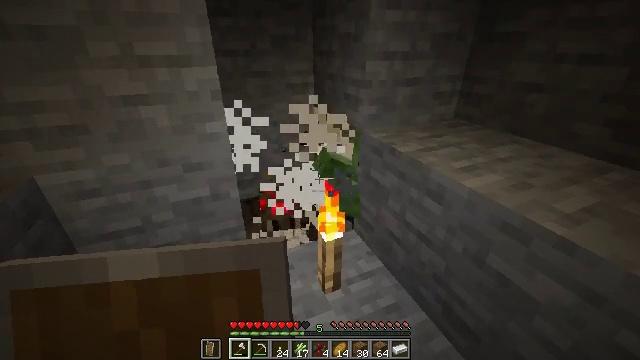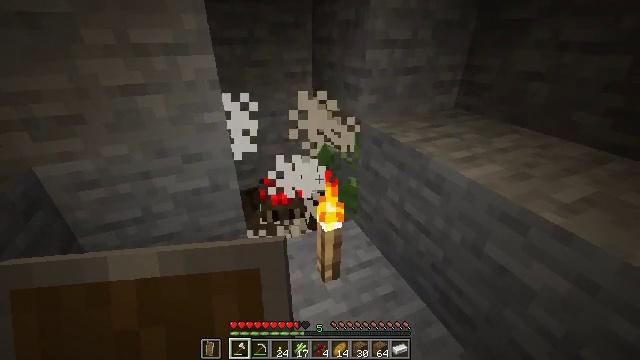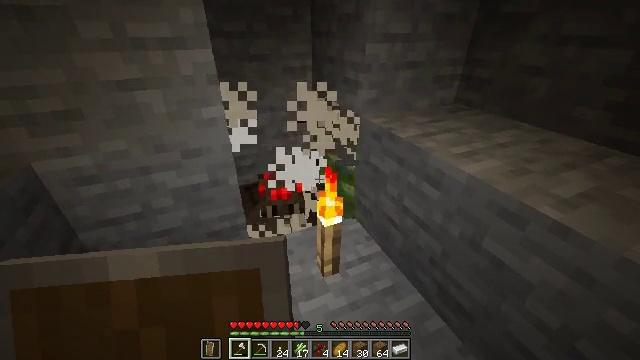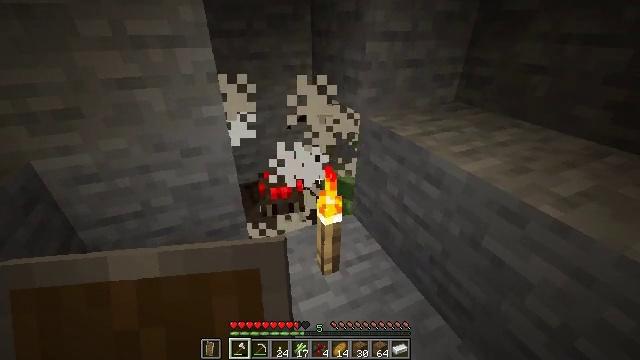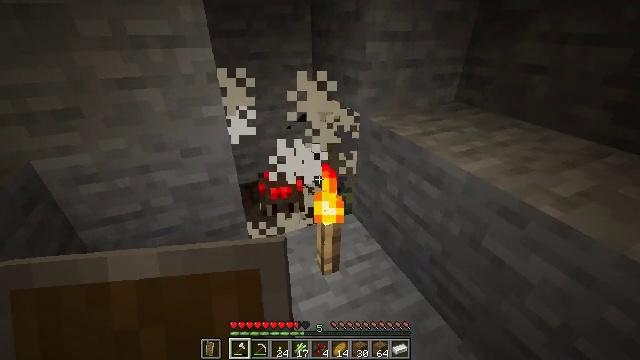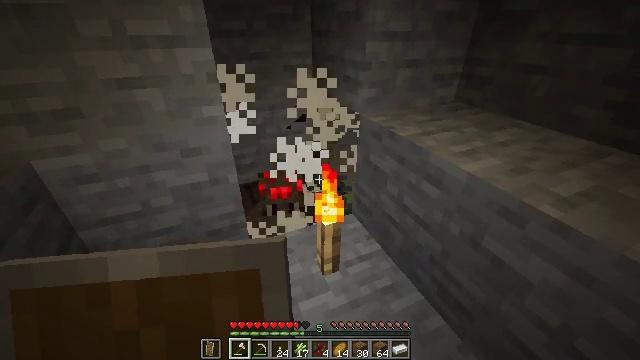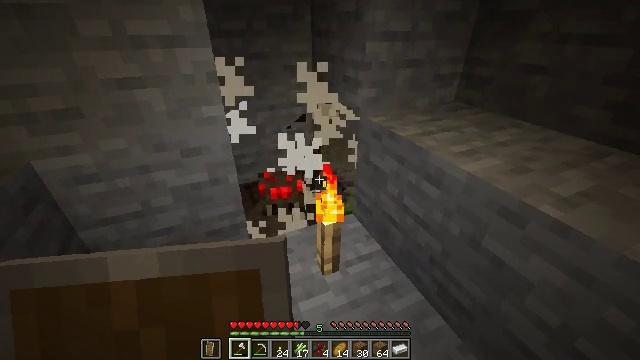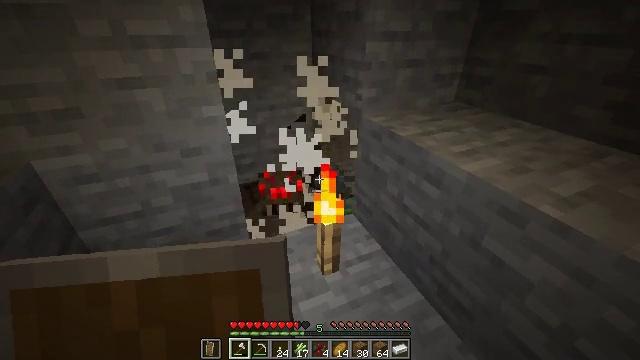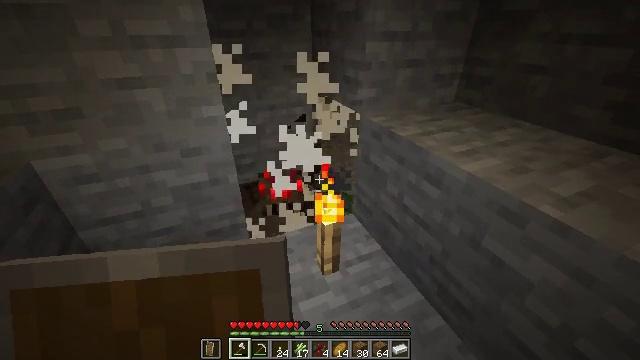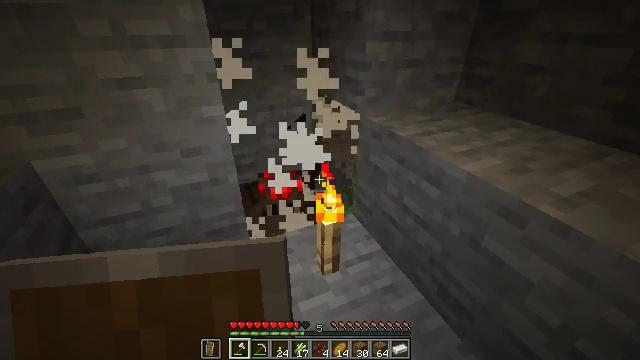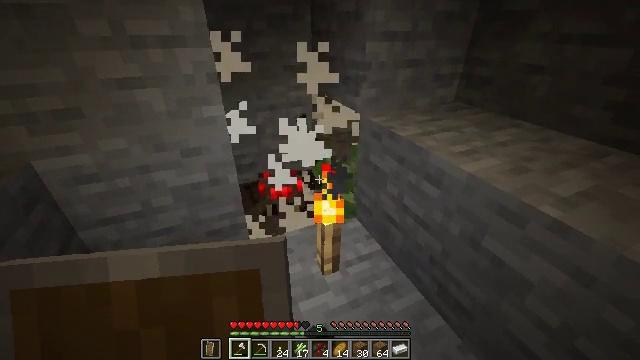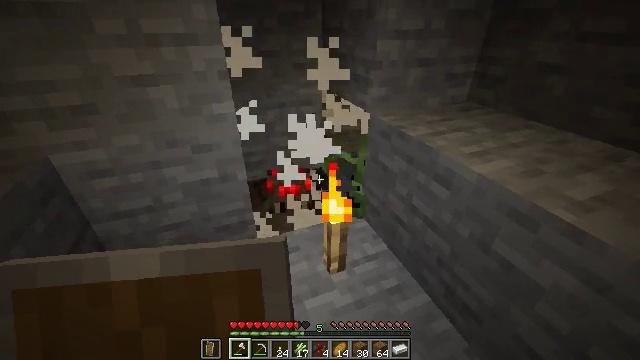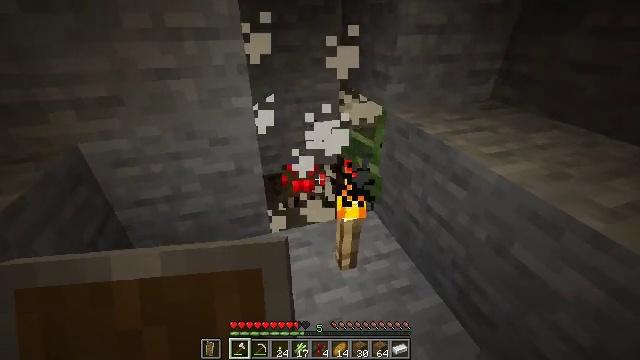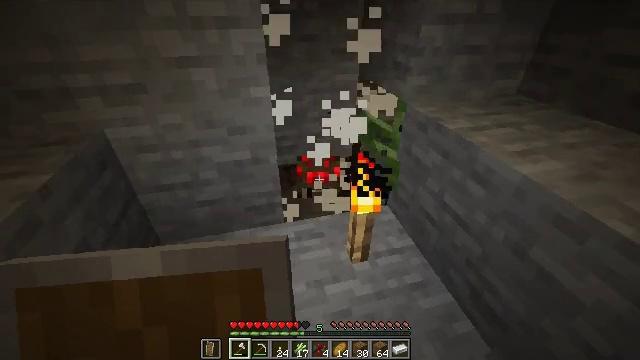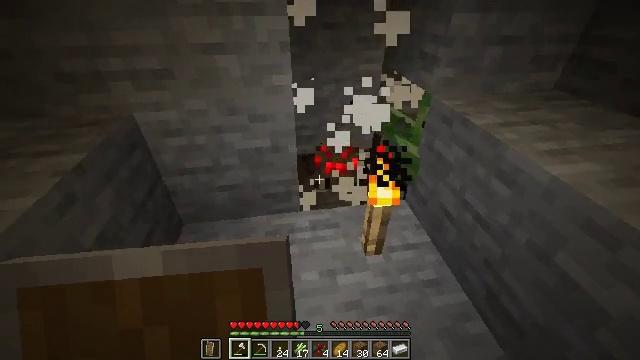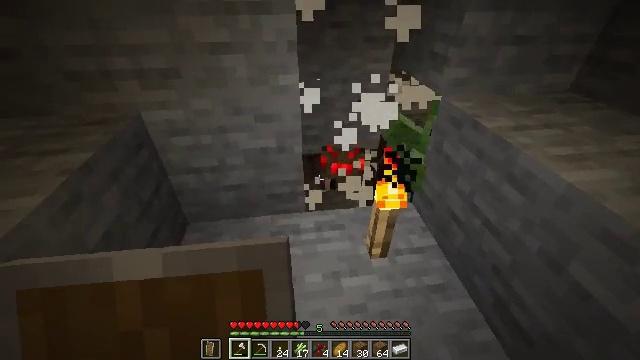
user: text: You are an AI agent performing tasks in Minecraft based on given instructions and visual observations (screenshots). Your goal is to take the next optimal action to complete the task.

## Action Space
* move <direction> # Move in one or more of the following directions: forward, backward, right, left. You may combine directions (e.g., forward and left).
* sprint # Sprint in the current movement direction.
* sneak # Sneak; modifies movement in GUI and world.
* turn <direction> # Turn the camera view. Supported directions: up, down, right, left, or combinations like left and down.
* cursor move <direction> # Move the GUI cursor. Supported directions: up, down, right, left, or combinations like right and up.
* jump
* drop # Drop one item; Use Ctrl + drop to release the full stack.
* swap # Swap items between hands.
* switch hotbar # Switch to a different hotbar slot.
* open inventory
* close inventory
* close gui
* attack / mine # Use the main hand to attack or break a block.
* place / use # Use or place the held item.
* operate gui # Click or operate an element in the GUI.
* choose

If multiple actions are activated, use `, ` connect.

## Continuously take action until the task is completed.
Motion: motion action
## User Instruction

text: Kill the spider.
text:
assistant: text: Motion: turn down
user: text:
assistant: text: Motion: turn down
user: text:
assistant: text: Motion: no_op
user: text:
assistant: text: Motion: no_op
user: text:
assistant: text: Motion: no_op
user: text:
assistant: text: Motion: no_op
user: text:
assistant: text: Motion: no_op
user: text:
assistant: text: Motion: no_op
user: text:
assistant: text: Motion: attack / mine
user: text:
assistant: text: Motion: attack / mine
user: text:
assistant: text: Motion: turn left, attack / mine
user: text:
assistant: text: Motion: turn left, attack / mine
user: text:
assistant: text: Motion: turn left and down
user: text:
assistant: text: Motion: turn left and down
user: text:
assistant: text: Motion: move forward, turn left
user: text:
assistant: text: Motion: move forward
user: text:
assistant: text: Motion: move forward
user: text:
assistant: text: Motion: attack / mine
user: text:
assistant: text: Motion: attack / mine
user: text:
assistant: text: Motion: attack / mine
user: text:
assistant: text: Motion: move back, turn right
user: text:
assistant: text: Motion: move back
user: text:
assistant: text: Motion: no_op